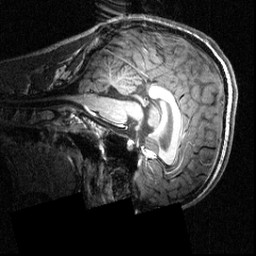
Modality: T1w
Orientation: sagittal
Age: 18
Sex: male
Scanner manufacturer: siemens
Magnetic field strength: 3.951 T
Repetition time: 1.5 s
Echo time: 0.00335 s